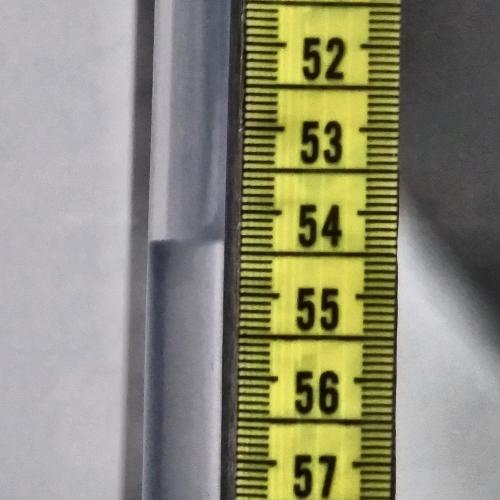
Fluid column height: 54.4 cm